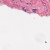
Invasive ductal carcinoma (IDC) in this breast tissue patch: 0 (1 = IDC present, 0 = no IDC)